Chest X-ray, PA view. Patient: 24 years old, sex M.
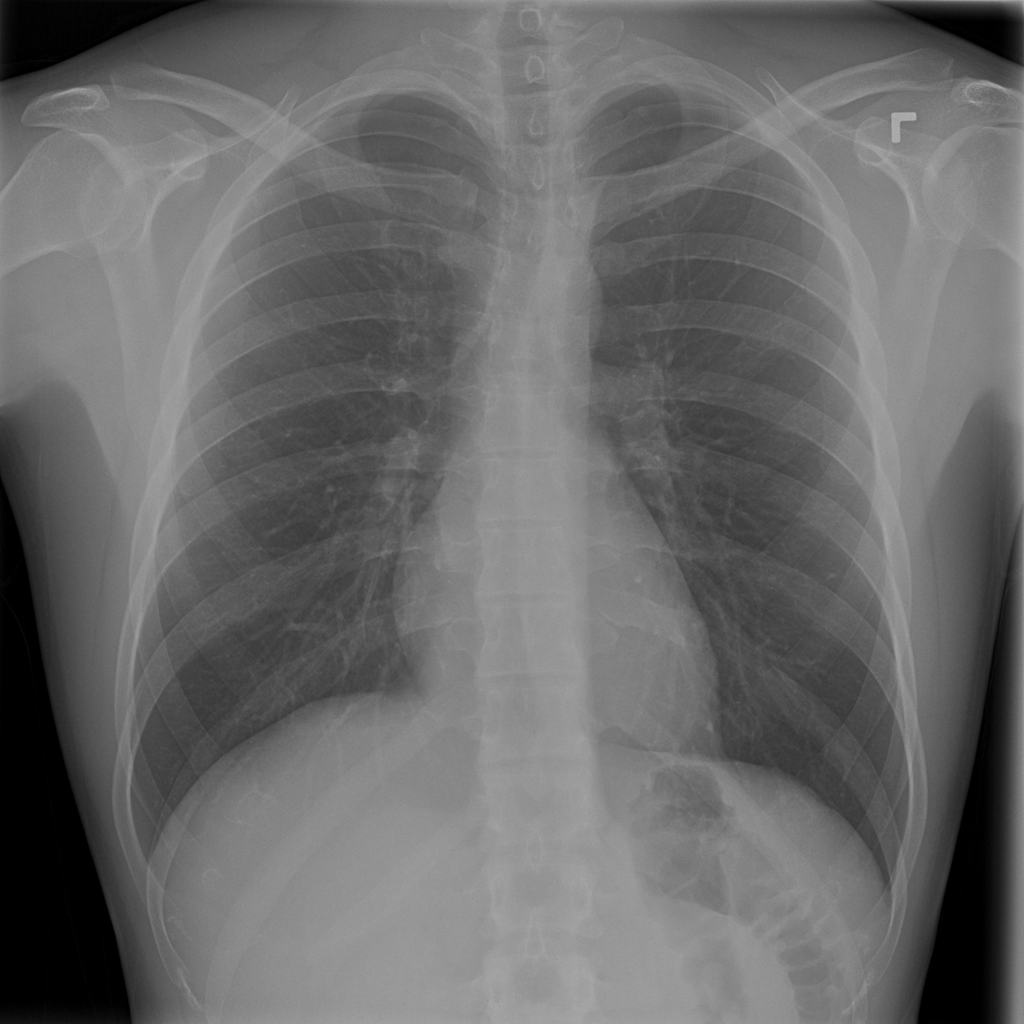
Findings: No Finding